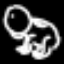
Label: frog